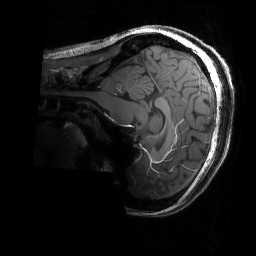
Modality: T1w
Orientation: sagittal
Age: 24
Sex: female
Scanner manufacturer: siemens
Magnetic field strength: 6.98 T
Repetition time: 3 s
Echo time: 0.00388 s